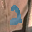
Label: 2